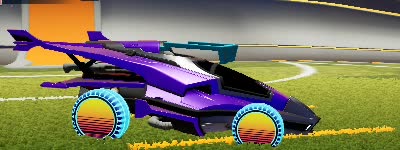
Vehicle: aftershock